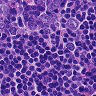
Metastatic tissue present: no